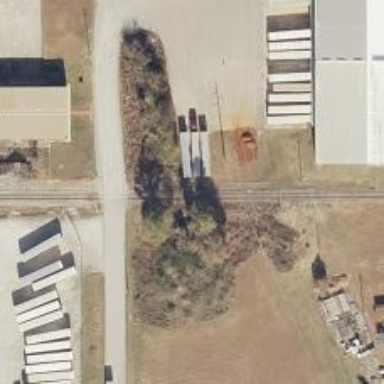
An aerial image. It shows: Railway spur junction.